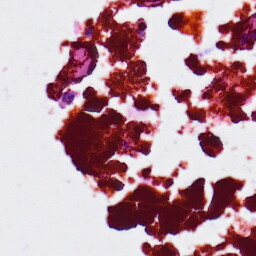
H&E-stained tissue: Lung